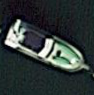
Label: Civil_yacht